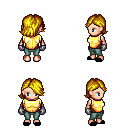
a pixel art fantasy rpg character, female body template, human, light skin, gold chest armor, teal pants, blonde swoop hairstyle, metal gloves, black slippers, four views (front, back, left, right), 2x2 character sprite sheet, small pixel art, hard edges, no anti-aliasing